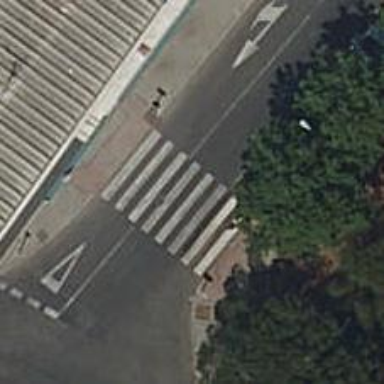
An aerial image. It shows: Crossing on footway made of paving stones. The uncontrolled crossing has markings.